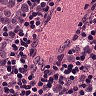
Metastatic tissue present: yes